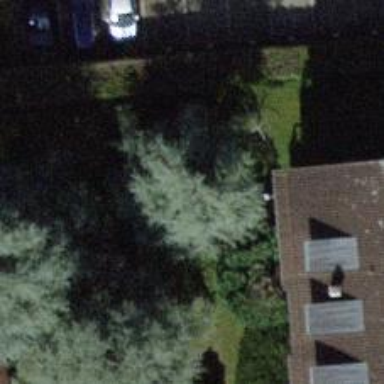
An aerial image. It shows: Urban tree with needle-leaved evergreen.